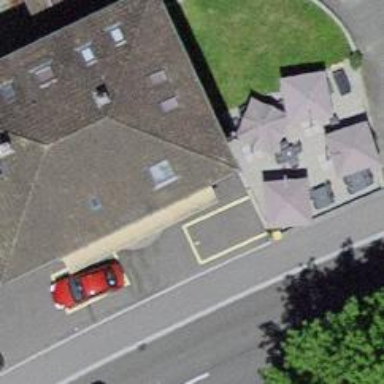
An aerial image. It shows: Post box is visible.